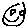
Label: smiley face